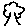
Label: tree